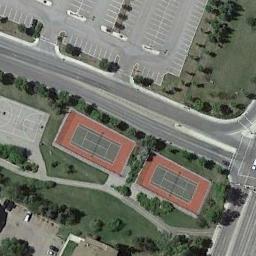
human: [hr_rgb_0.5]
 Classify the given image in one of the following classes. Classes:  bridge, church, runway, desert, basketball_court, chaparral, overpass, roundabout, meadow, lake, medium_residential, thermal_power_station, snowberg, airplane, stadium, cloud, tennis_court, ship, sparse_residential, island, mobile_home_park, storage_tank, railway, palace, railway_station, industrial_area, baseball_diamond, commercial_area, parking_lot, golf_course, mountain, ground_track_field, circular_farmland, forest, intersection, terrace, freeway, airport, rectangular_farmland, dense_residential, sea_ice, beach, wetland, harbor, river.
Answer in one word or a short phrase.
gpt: tennis_court